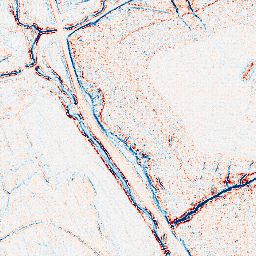
Category: edge_preserving
Decomposition family: bilateral
Decomposition parameters: d: 5
sigma_color: 50
sigma_space: 50
Upsampling method: sinc_blackman
Upsampling parameters: scale: 8
kernel_size: 16
Upsampling scale: 8